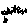
Label: star